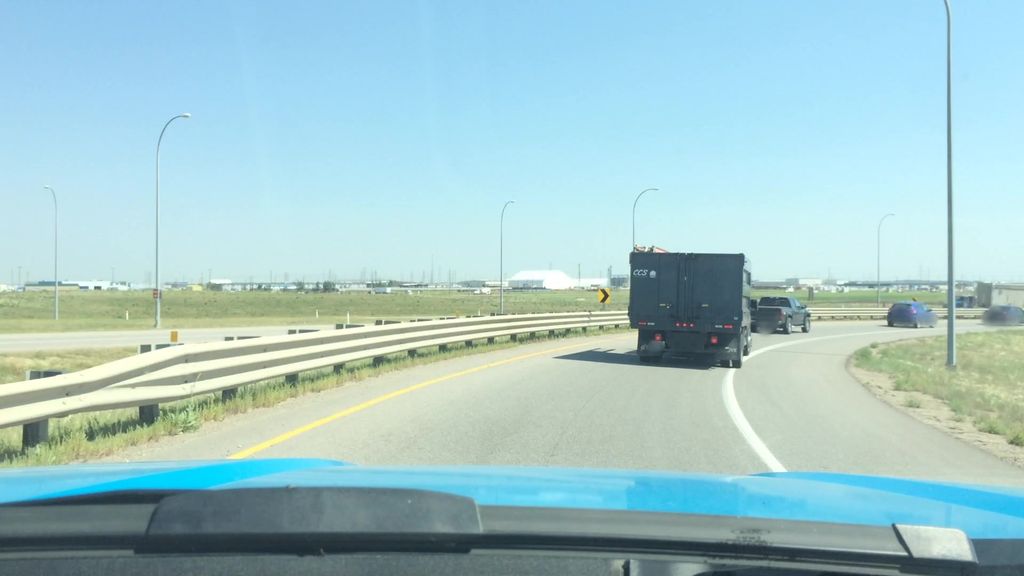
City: calgary